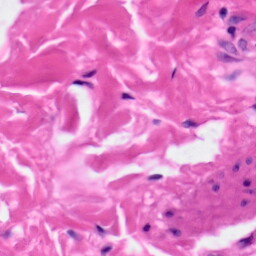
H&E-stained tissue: Skin